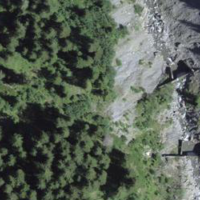
EUNIS habitat code: 43
Species observed at this site:
Parnassia palustris